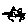
Label: cat